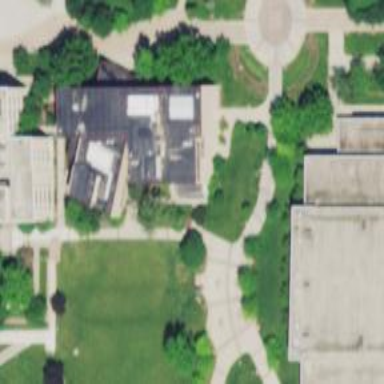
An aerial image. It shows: University building.